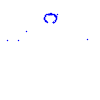
Particle: kaon